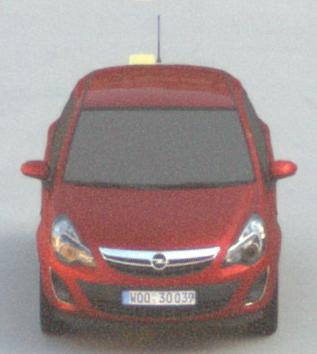
Make: Opel
Model: Corsa 1.2
Detailed model: Corsa (D)
Model produced from: 2011/01
Model produced until: 2014/08
Doors: 3
Color: red
Road condition: dry road
Daytime: sunrise or sunset
Contrast: low contrast